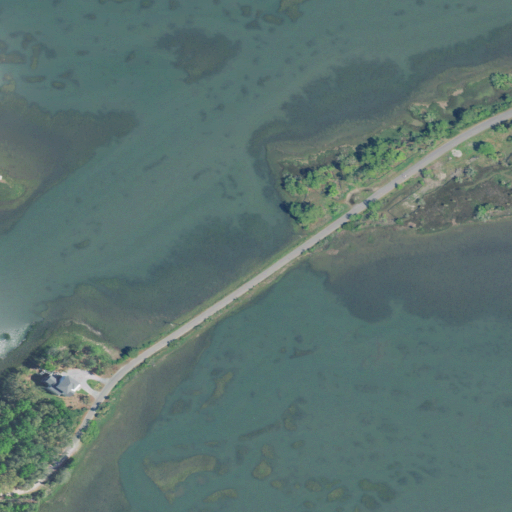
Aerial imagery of island in South Carolina named Bowen Island containing herbaceous wetlands, open water, low intensity development, medium intensity development, evergreen forest, open development, and high intensity development